Field crop: tomato
Growth stage: 1
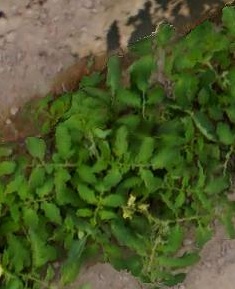
Species: tomato